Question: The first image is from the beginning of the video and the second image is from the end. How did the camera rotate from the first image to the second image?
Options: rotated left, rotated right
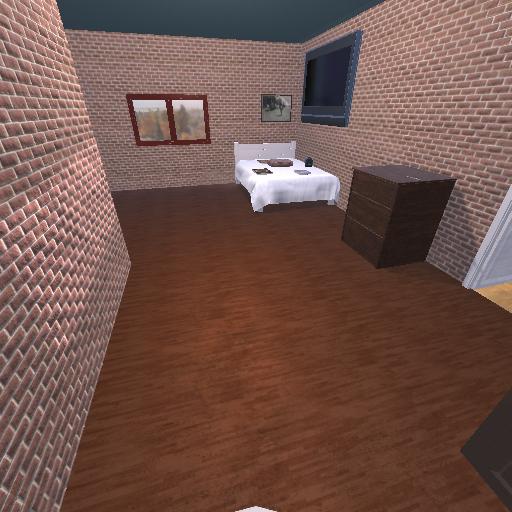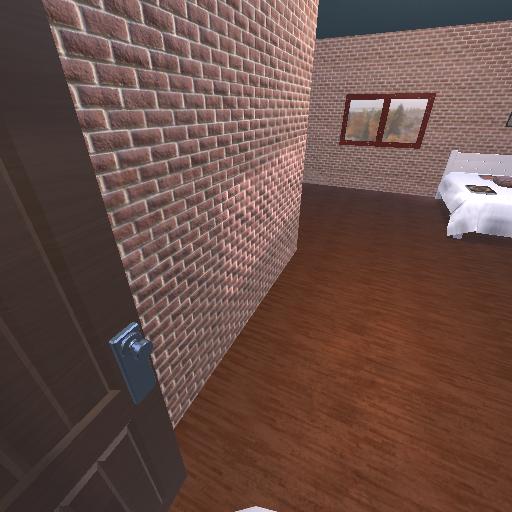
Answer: rotated left